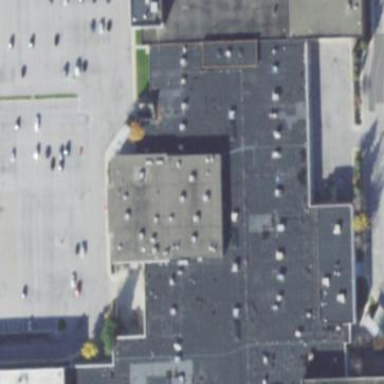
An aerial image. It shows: Building.